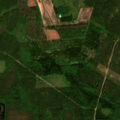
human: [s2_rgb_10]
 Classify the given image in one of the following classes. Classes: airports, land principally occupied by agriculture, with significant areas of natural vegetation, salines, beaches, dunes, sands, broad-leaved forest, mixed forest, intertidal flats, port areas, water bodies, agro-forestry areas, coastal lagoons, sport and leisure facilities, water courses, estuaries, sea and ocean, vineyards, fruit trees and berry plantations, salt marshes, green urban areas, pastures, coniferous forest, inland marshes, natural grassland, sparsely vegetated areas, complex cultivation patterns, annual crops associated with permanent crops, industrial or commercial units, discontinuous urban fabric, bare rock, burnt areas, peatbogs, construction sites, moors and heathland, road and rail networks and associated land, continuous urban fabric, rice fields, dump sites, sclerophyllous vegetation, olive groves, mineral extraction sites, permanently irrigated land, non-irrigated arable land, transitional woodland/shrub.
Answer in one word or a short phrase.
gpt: coniferous forest, mixed forest, transitional woodland/shrub